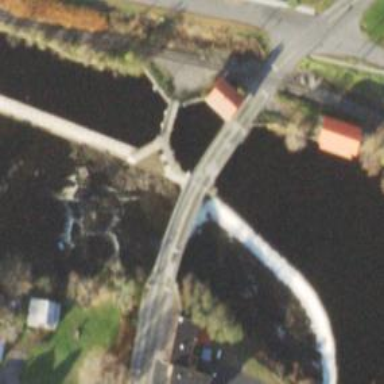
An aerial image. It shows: Dam across waterway.